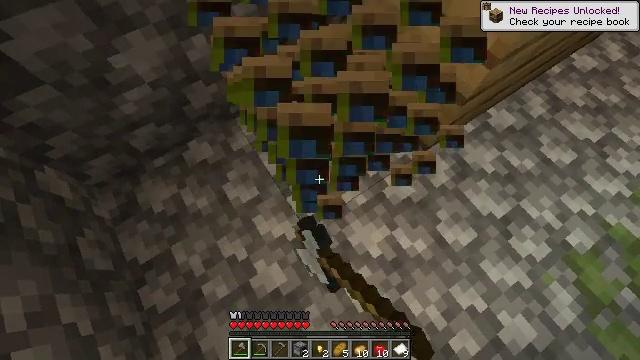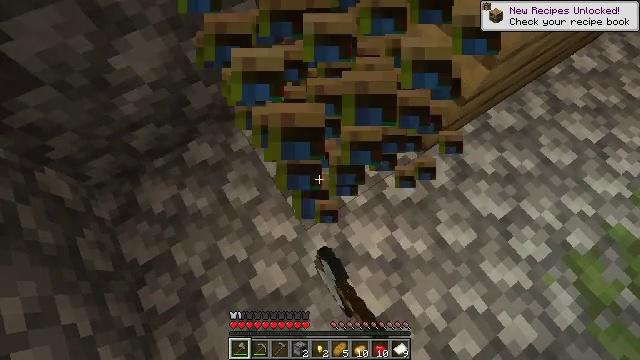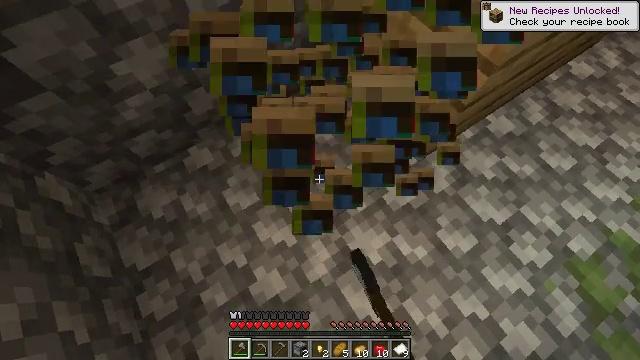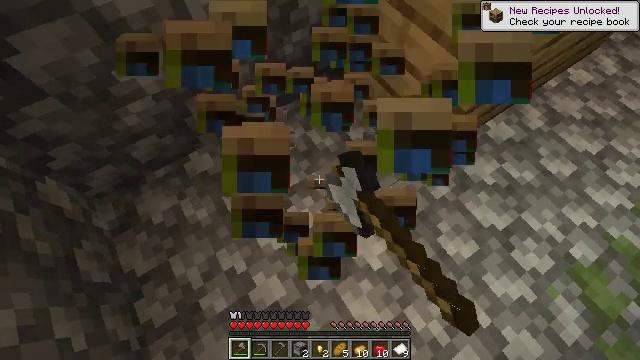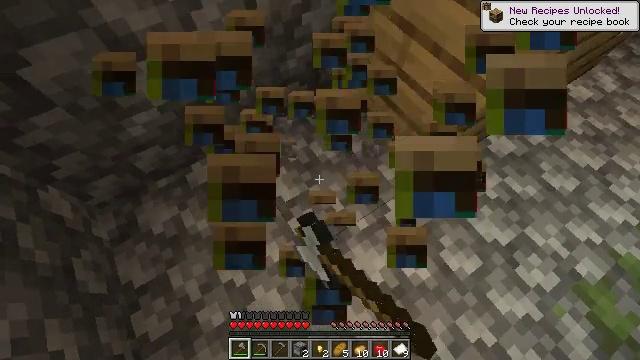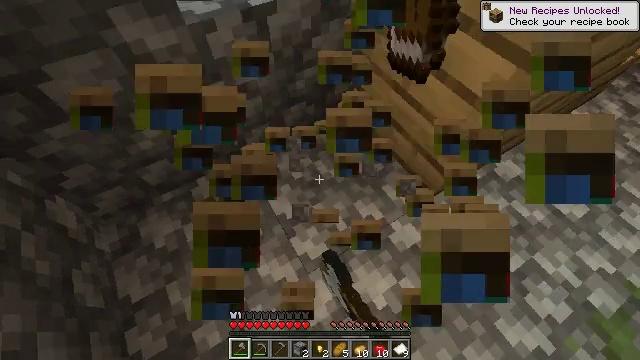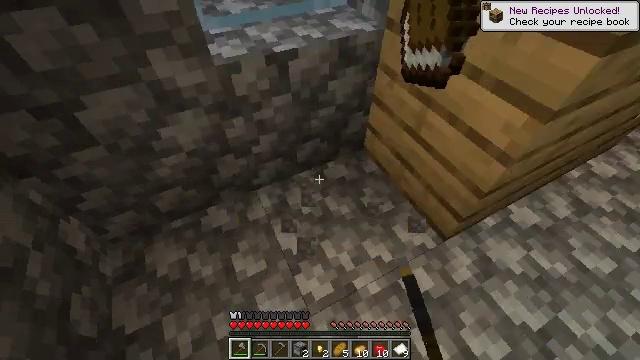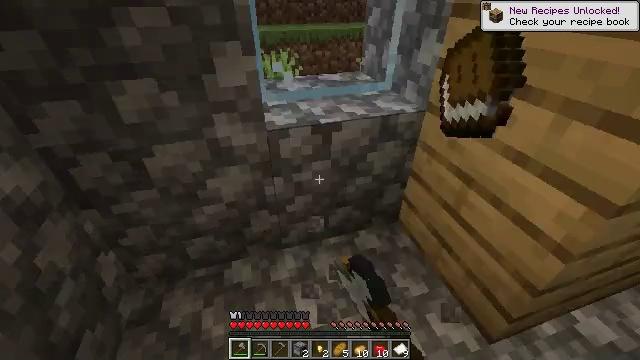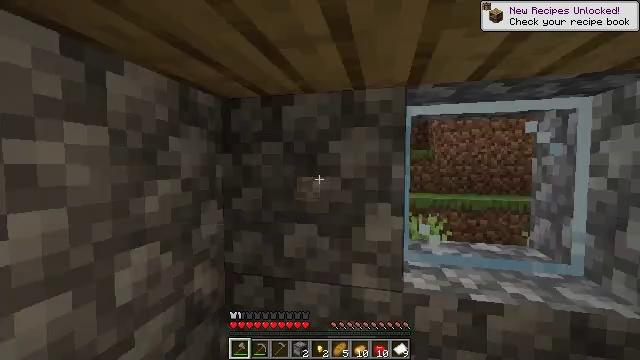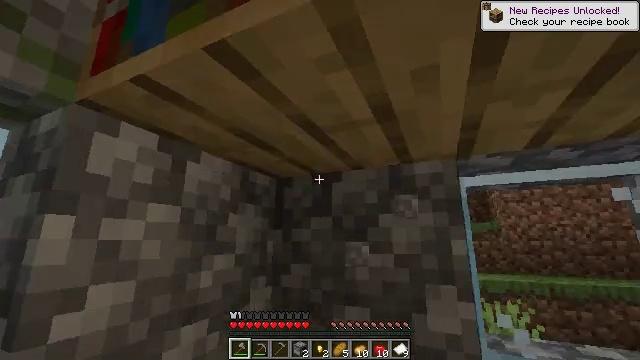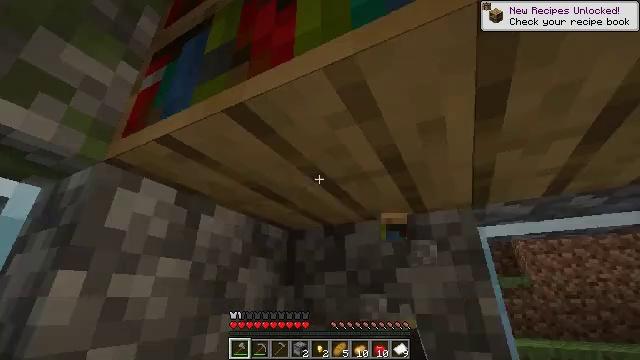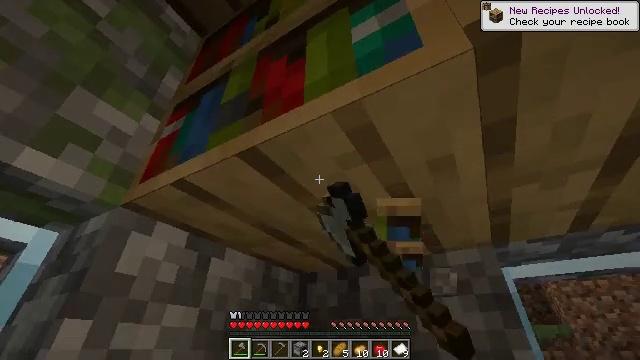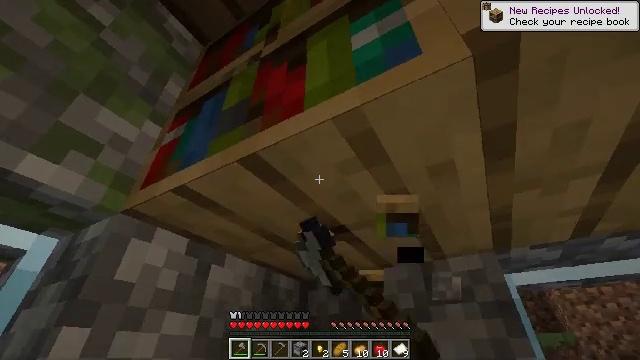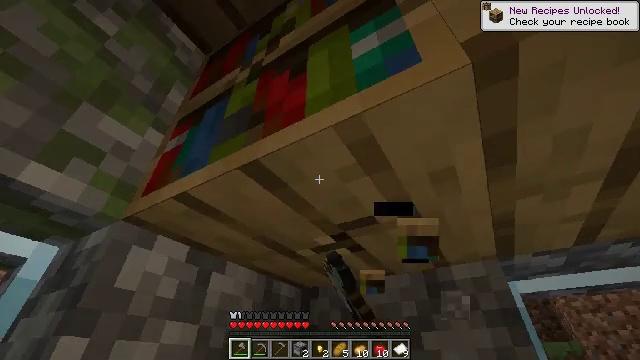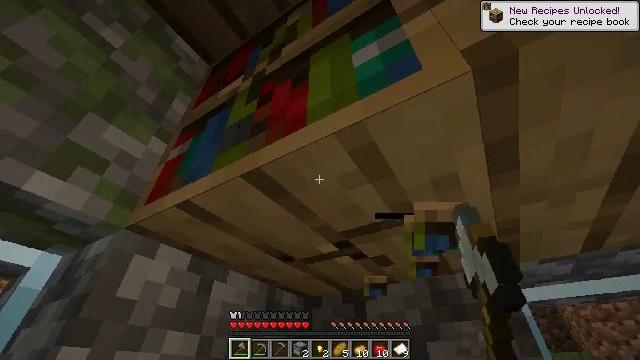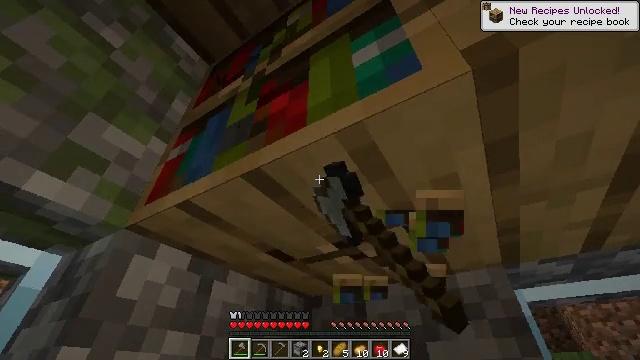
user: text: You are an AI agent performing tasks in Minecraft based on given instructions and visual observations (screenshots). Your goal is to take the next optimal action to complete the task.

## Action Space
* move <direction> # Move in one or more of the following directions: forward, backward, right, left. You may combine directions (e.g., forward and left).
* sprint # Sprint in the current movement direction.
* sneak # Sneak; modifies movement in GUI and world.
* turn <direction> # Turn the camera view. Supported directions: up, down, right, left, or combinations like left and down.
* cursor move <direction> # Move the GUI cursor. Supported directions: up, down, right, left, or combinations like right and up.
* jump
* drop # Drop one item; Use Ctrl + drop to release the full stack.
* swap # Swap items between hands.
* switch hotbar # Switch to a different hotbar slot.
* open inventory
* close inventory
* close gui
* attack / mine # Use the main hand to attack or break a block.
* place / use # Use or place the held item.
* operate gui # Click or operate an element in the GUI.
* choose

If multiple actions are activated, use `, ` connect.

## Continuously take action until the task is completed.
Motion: motion action
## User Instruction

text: Reclaim bookshelf materials.
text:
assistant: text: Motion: attack / mine
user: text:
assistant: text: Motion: turn up, attack / mine
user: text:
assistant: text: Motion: turn up, attack / mine
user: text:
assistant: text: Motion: turn up, attack / mine
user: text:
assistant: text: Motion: turn left and up, attack / mine
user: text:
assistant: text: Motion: turn left and up, attack / mine
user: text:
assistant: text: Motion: turn left and up, attack / mine
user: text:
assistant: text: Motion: turn left and up, attack / mine
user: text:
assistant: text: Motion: turn left and up, attack / mine
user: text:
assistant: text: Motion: turn left and up, attack / mine
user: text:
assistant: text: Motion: turn left and up, attack / mine
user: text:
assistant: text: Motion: turn up, attack / mine
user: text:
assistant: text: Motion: turn up, attack / mine
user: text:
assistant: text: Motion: turn up, attack / mine
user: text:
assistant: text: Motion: attack / mine
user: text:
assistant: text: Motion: attack / mine
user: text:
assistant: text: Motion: attack / mine
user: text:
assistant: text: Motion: attack / mine
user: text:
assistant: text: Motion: attack / mine
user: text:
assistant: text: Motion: attack / mine
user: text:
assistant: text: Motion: attack / mine
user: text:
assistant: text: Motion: attack / mine
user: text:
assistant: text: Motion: attack / mine
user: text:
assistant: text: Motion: attack / mine
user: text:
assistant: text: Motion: attack / mine
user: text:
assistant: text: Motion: attack / mine
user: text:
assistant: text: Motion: attack / mine